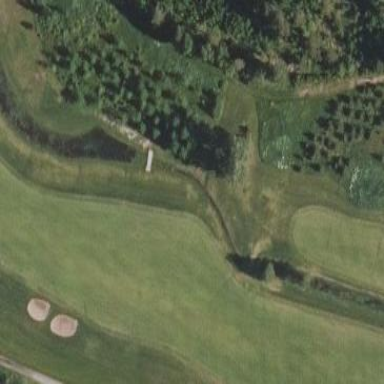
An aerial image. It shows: Grassy fairway on golf course.